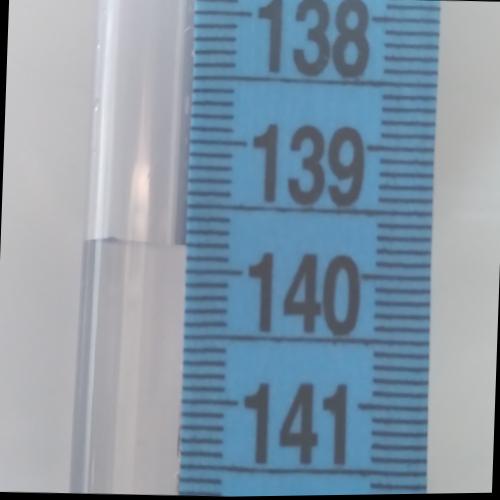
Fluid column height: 139.8 cm